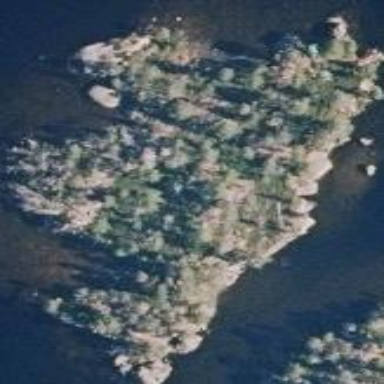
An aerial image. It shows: Islet.